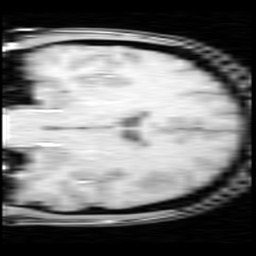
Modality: inplaneT1
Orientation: coronal
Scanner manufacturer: ge
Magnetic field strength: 3 T
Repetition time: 0.3 s
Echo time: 0.003464 s